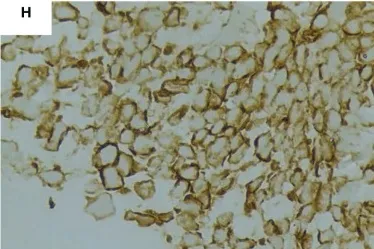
Immunohistochemical images of the pulmonary blastoma patient. (H) Vimentin positive (Microscopic magnificationx400).
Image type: pathology (immunostaining)